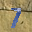
Label: 7